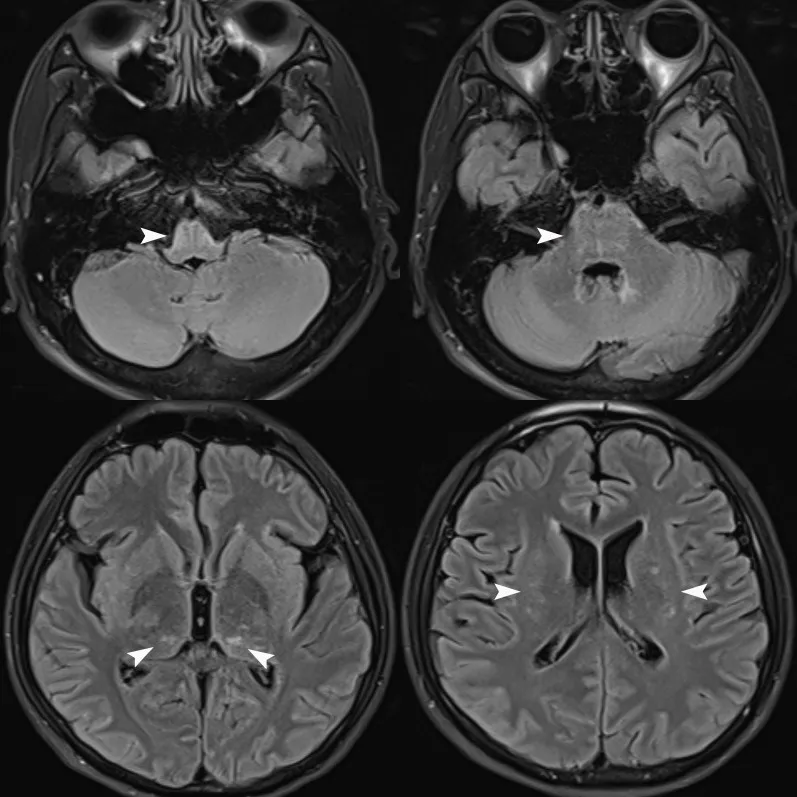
Brain MRI Flair sequence revealed abnormally high signals in the bilateral thalamus, periventricular white matter, pons, medulla oblongata, and periependymal surfaces of the fourth ventricle (white arrows) without enhancement (unshown).
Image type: radiology (mri)